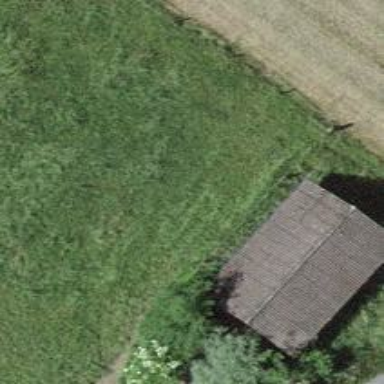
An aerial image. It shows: Farm auxiliary building.